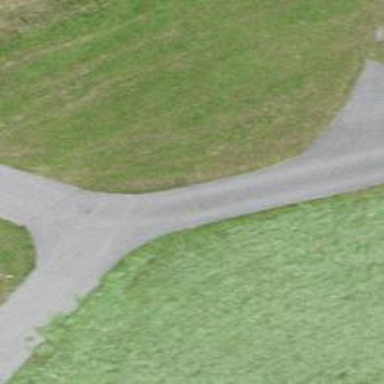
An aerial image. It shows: Well-maintained track road with grade 1 tracktype.